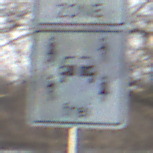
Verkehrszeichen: CarsharingfahrzeugeFrei
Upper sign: BeginnEingeschraenktesHalteverbotZone
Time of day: MorningAfternoon
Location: Outdoor (Nature)
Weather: PartlyCloudy
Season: NotSpecified
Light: Natural